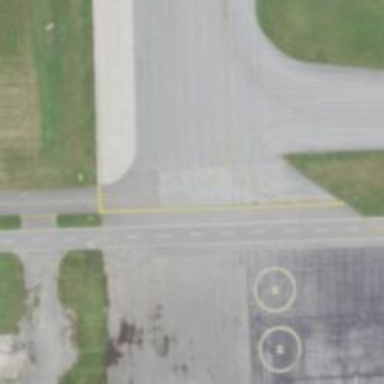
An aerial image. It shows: View of taxiway at the airport.